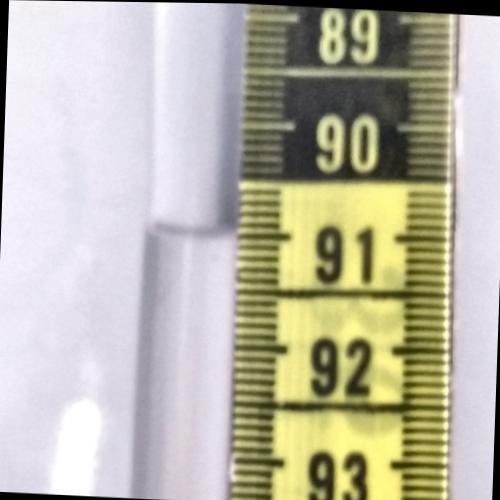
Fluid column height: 91.0 cm